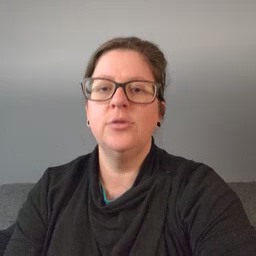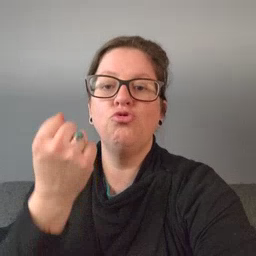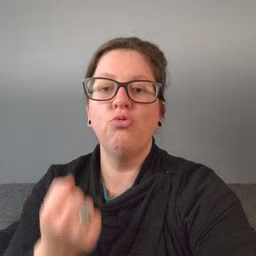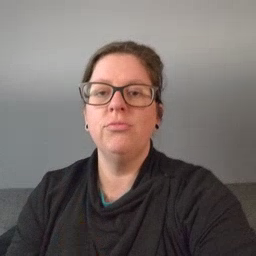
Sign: drawer